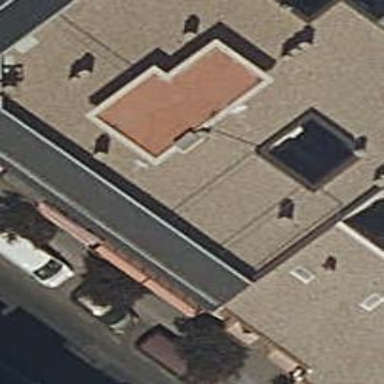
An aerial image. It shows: Restaurant.